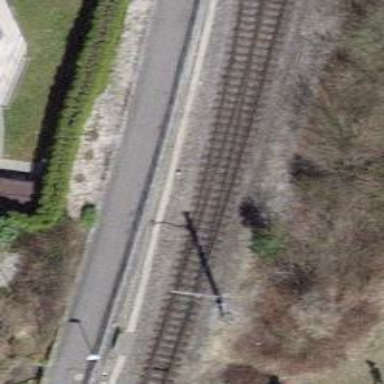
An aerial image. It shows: Narrow-gauge railway track with electrified contact line. The railway has one track.